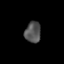
Tissue: skin
Cell type: Epithelial cells
Senescence score: 0.2328
Nuclear area (px): 333
Mean DAPI intensity: 81.889